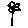
Label: flower